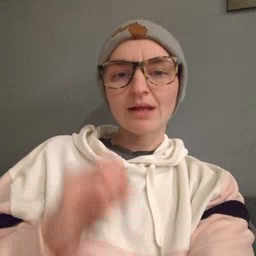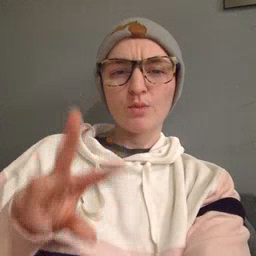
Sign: owie